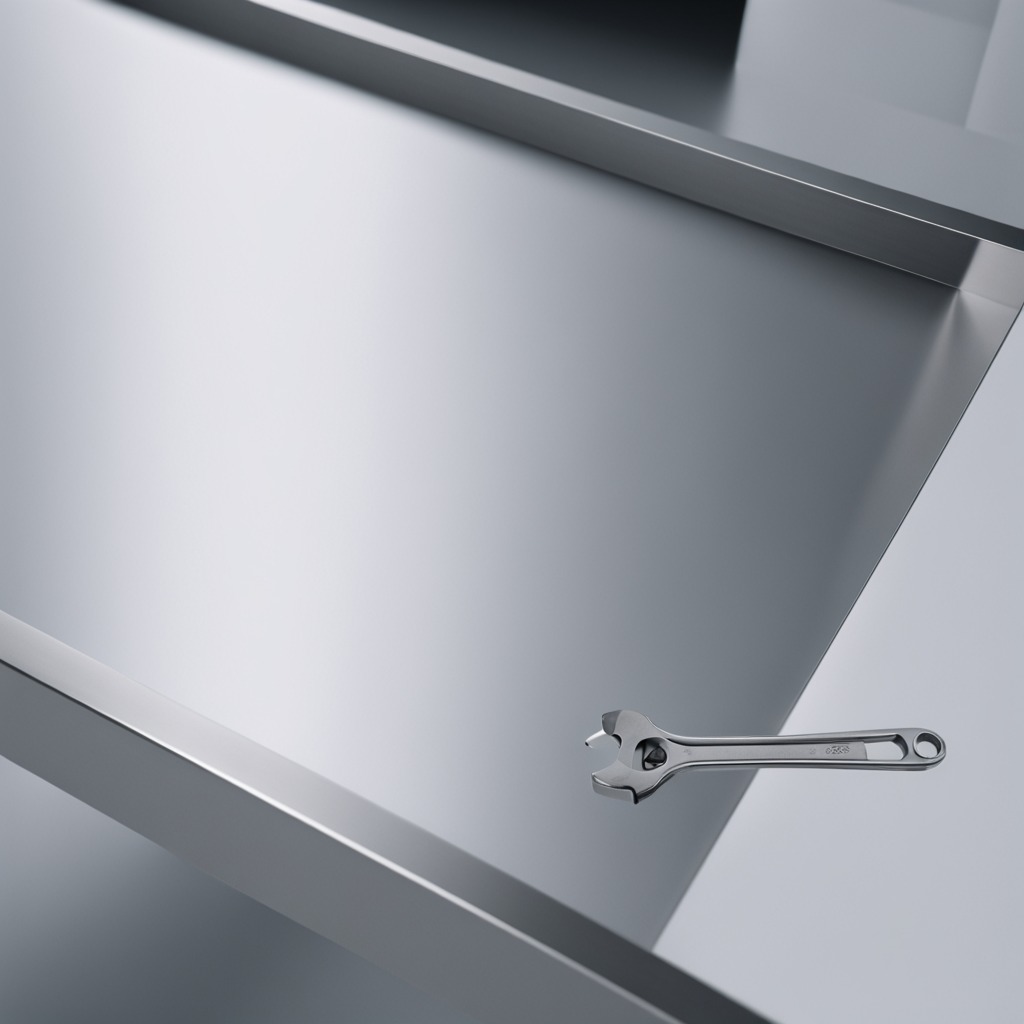
An wrench lies on a stainless steel table in a high-end prototyping lab.